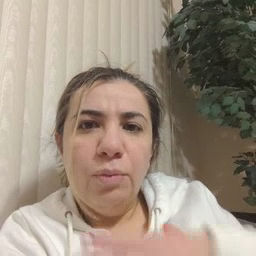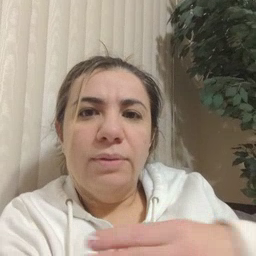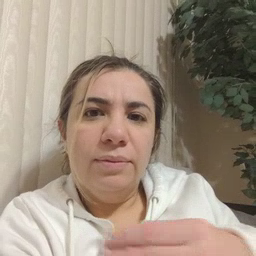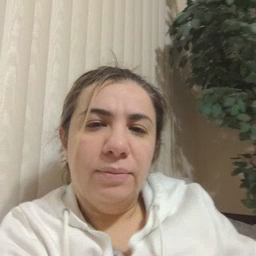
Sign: white